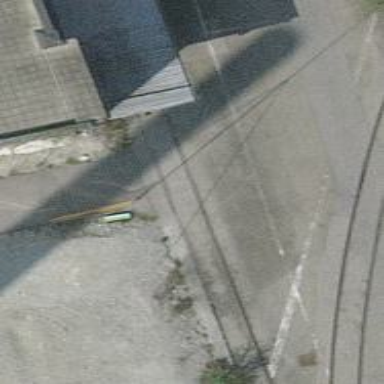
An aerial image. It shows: Crossing for the railway.